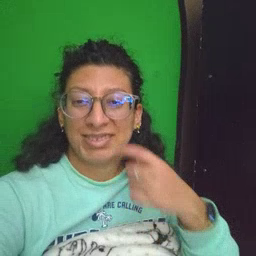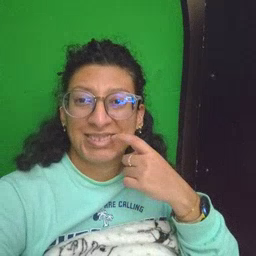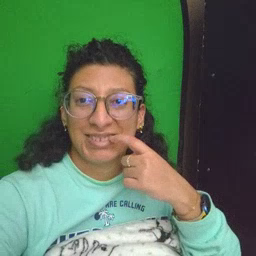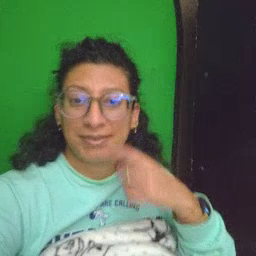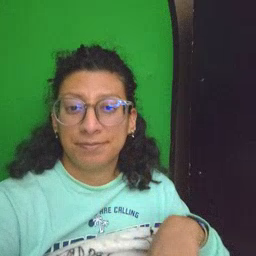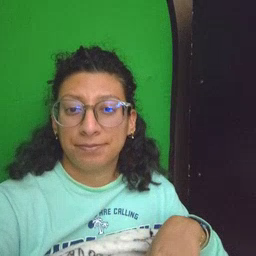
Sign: tooth